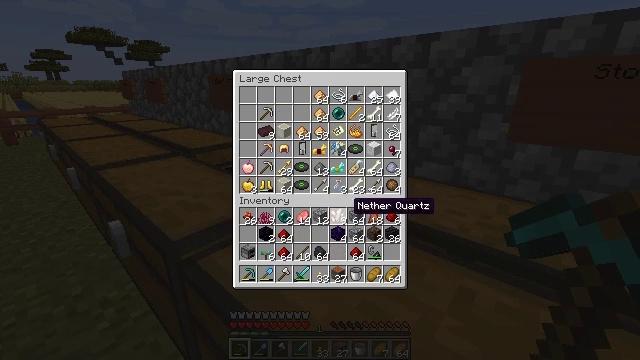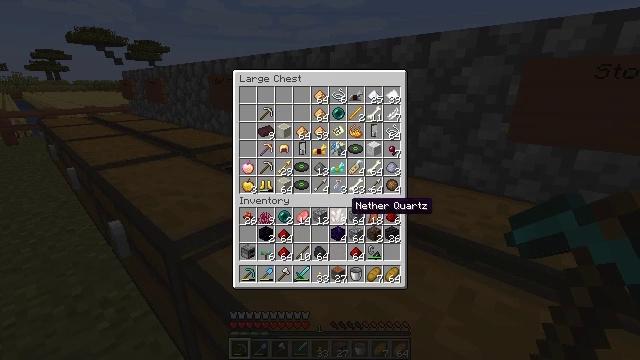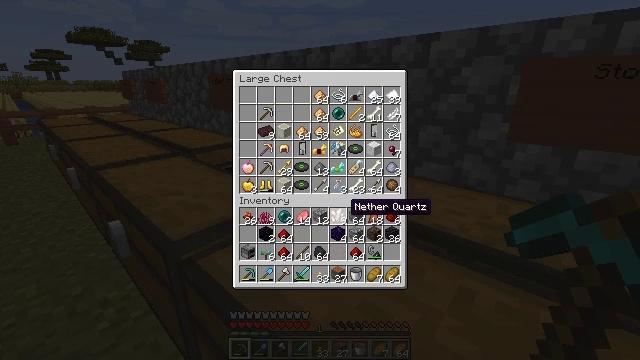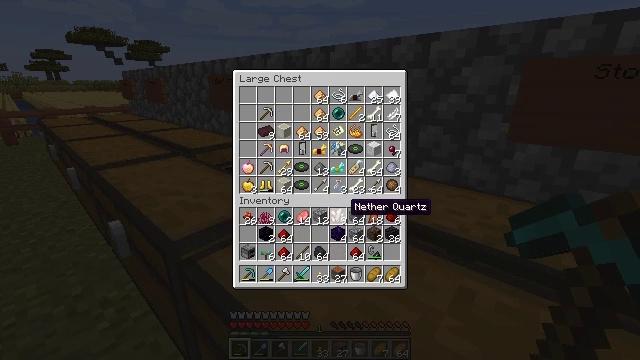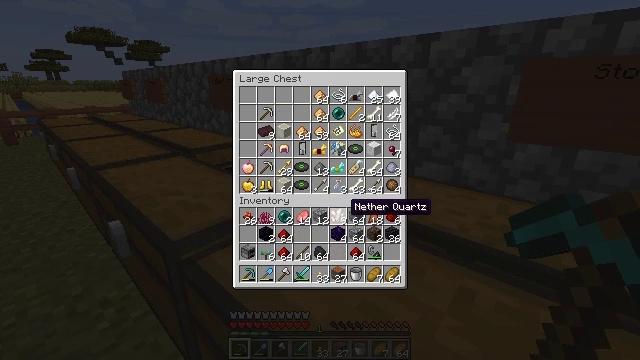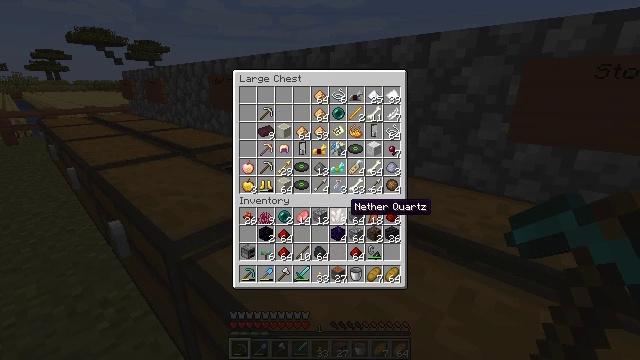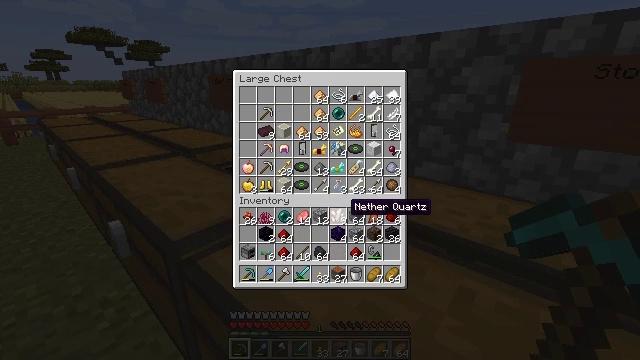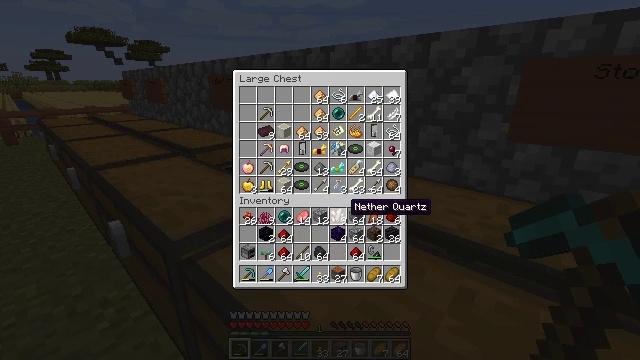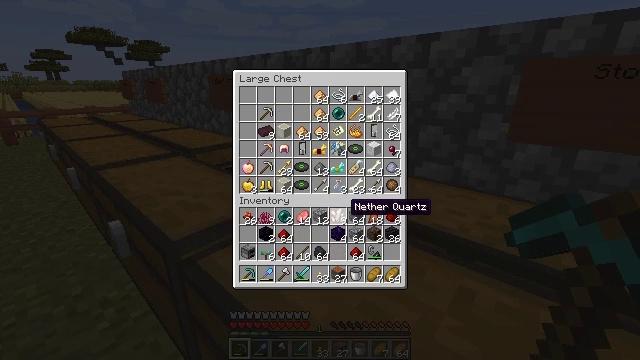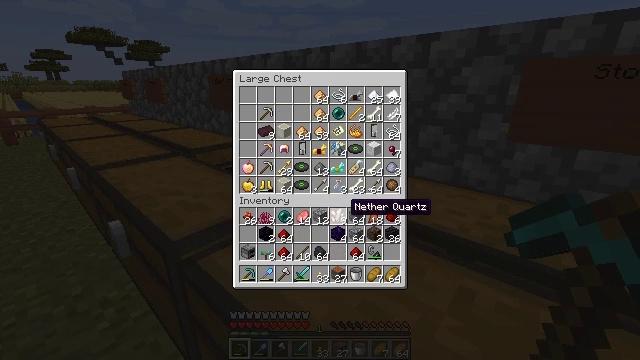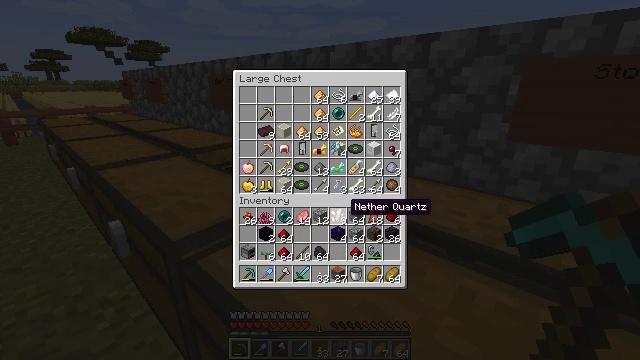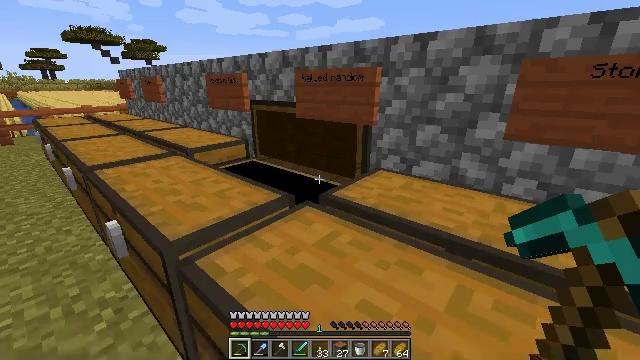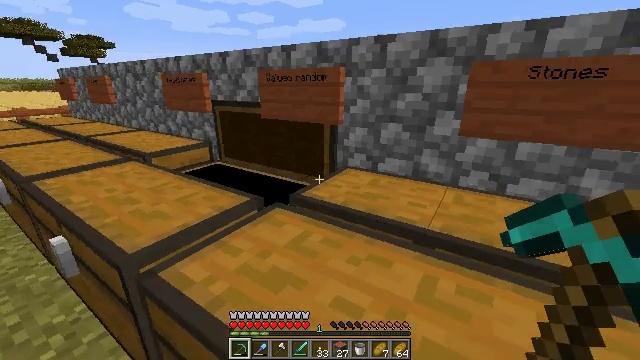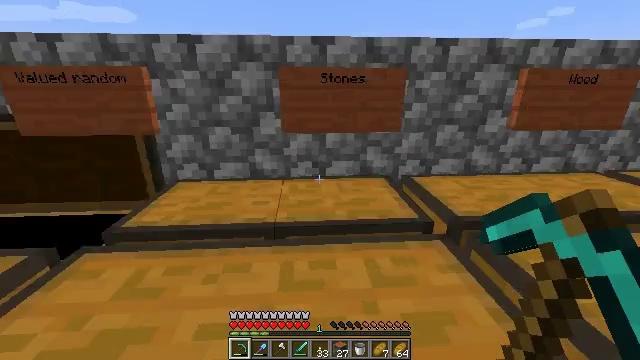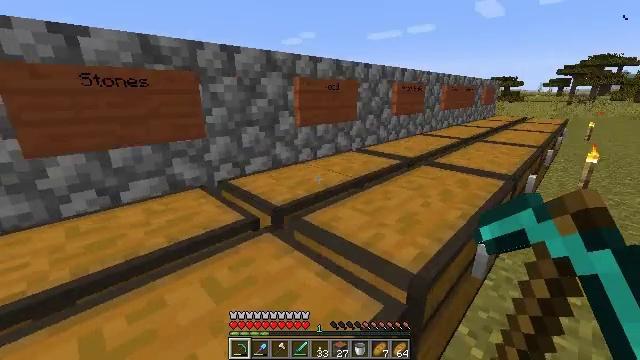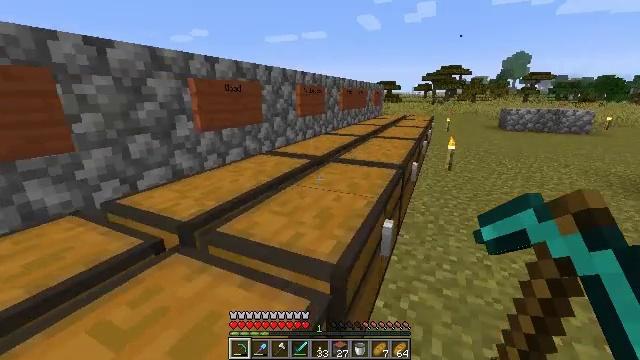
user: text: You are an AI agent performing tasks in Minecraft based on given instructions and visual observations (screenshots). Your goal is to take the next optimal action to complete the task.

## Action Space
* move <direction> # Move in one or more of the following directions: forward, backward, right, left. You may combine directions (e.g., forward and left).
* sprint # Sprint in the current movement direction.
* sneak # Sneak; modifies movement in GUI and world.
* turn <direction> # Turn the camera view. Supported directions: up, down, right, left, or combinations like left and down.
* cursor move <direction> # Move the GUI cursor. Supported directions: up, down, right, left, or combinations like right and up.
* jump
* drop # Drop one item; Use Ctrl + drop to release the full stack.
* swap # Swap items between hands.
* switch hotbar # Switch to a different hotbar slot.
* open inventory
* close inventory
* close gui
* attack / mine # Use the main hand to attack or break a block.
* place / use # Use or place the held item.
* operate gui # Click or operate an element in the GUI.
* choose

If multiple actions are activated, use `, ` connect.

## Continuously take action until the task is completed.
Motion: motion action
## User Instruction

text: Remove a furnace from the inventory.
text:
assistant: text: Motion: no_op
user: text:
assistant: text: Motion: no_op
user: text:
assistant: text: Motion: no_op
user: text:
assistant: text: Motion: no_op
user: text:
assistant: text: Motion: no_op
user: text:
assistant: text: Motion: no_op
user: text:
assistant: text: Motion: no_op
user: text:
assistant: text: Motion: no_op
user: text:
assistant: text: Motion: no_op
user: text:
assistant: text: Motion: no_op
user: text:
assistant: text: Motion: no_op
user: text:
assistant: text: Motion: turn right, close gui
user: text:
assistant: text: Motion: turn right
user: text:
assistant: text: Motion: turn right
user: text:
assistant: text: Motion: turn right
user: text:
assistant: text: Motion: move forward and move right, turn right
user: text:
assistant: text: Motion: move forward and move right
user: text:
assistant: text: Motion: move forward and move right
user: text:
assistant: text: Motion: move forward and move right, turn right
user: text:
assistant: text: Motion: move forward and move right, turn right
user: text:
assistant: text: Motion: move forward and move right, turn right
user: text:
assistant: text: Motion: move forward and move right
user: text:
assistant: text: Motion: move forward and move right
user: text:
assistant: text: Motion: move forward and move right
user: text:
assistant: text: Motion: move forward and move right, sprint
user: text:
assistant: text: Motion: move forward and move right, sprint, turn left
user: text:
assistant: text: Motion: move forward and move right, sprint, turn left
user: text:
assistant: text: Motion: move forward and move right, sprint, turn left and up
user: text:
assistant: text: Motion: move forward and move right, sprint, turn left
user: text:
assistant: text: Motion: move forward and move right, sprint